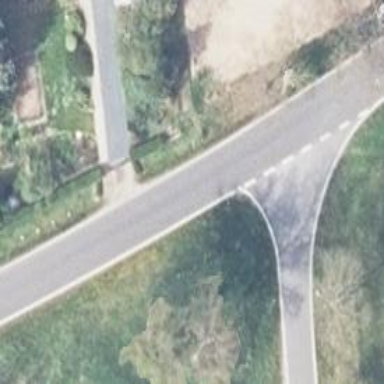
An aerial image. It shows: Tertiary road with asphalt surface.